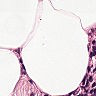
Metastatic tissue present: no